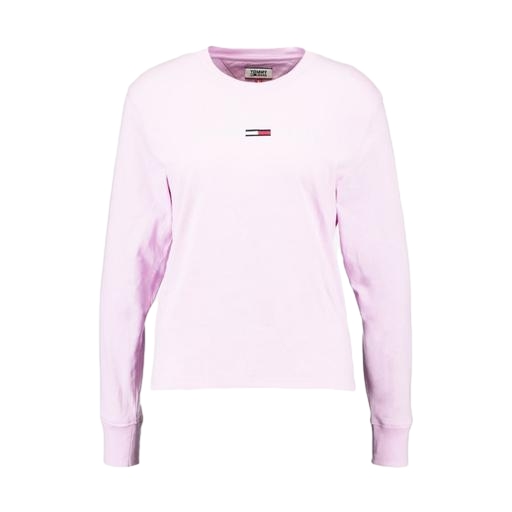
long-sleeve tee, pink long-sleeve t-shirt, pink long-sleeve round-neck tee, white background